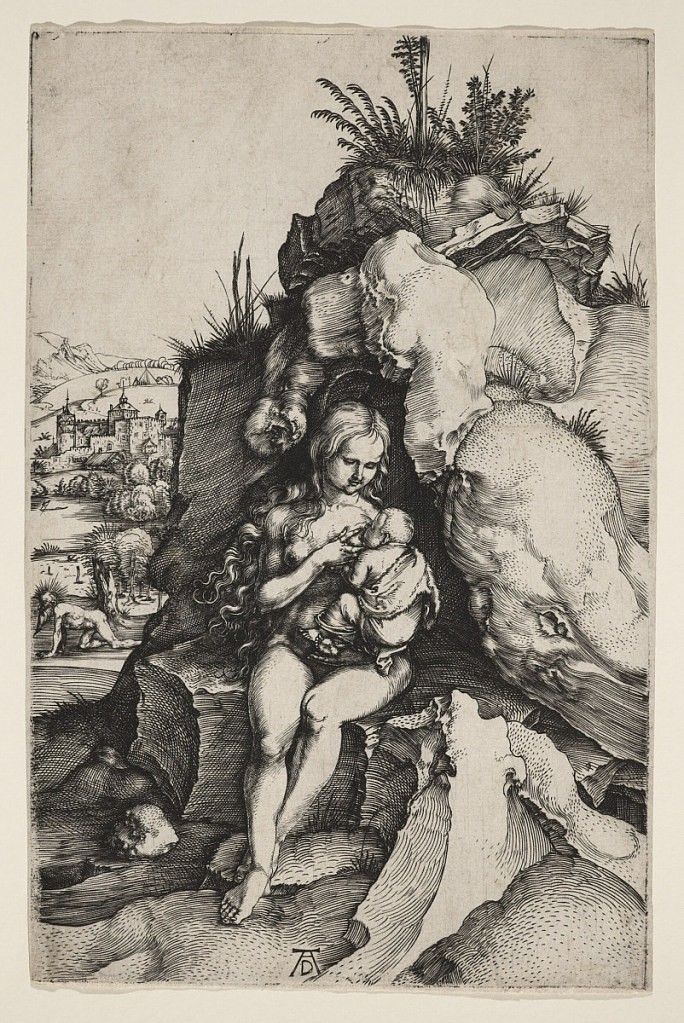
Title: The Penance of St. John Chrysostom
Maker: Albrecht Dürer, German, 1471–1528
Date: before 1495
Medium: Engraving on laid paper
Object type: Print
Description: A woman (S. Genevieve) is represented nude and seated on the ledge of a large rock, nursing a child held in her left arm. In the background, left, S. John Chrysostom is shown walking on all fours, as mark of penance.